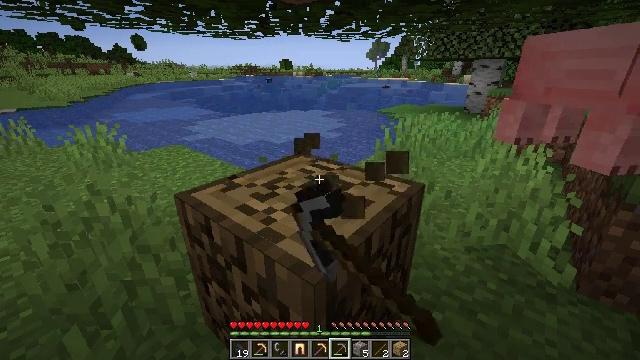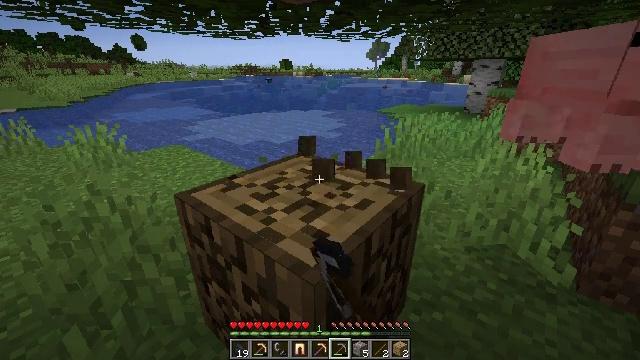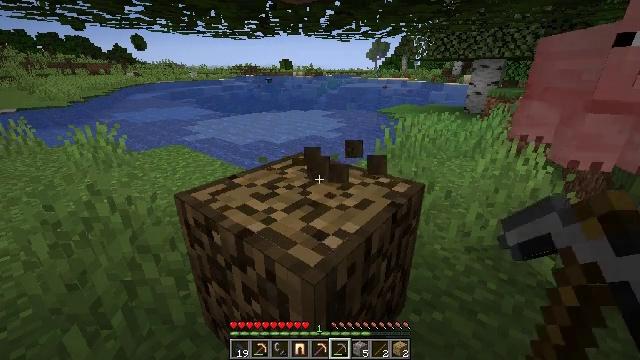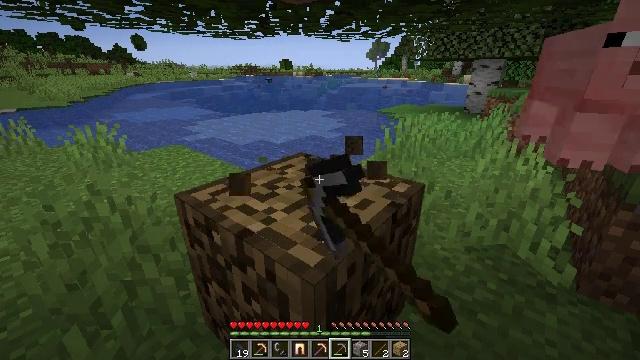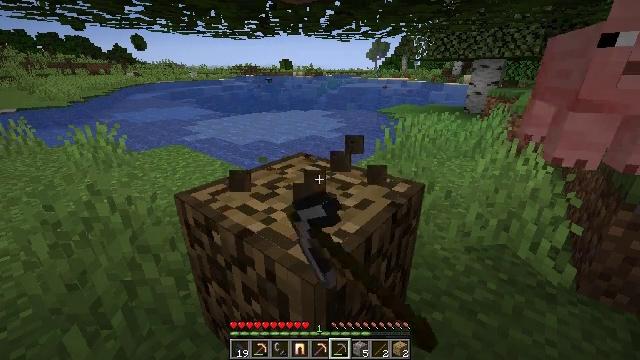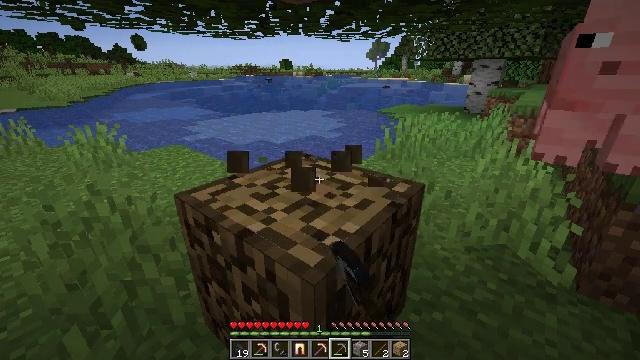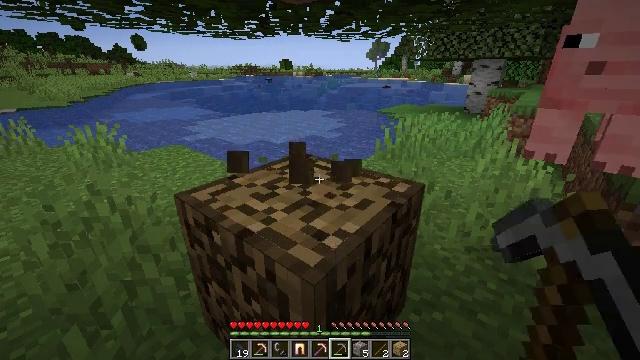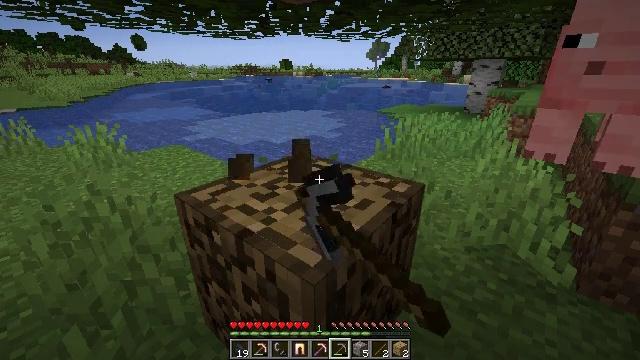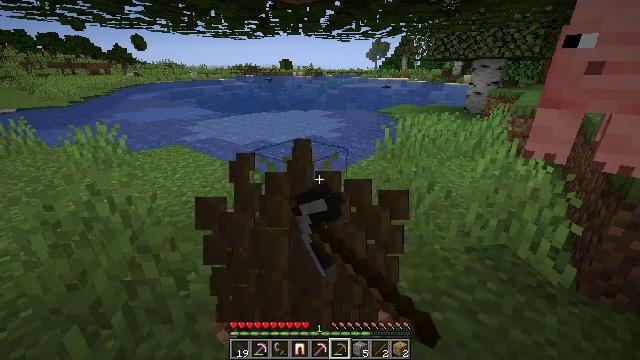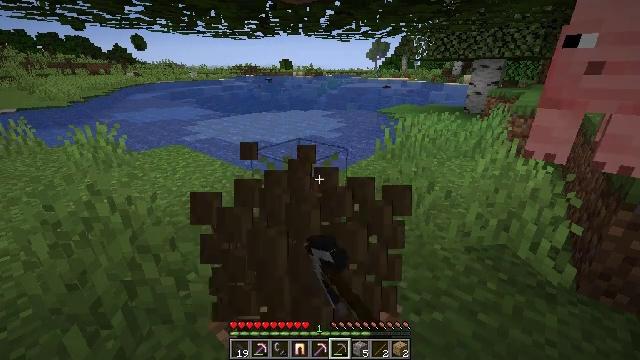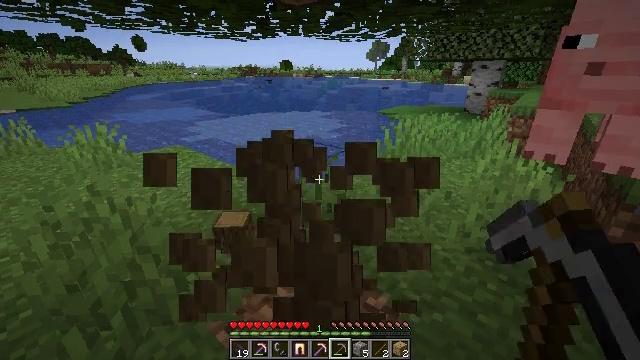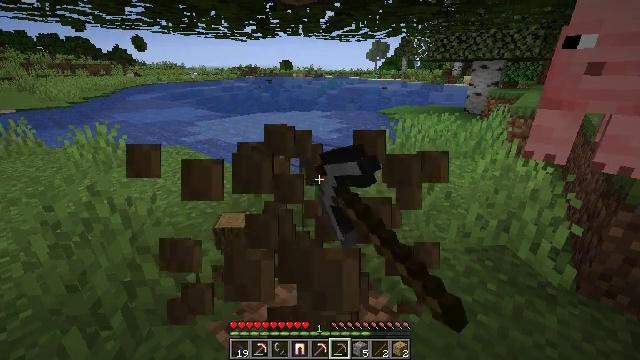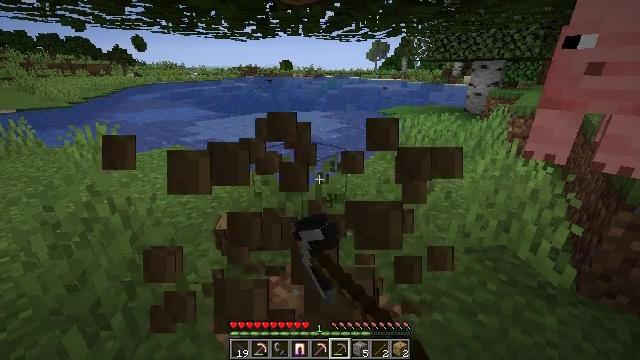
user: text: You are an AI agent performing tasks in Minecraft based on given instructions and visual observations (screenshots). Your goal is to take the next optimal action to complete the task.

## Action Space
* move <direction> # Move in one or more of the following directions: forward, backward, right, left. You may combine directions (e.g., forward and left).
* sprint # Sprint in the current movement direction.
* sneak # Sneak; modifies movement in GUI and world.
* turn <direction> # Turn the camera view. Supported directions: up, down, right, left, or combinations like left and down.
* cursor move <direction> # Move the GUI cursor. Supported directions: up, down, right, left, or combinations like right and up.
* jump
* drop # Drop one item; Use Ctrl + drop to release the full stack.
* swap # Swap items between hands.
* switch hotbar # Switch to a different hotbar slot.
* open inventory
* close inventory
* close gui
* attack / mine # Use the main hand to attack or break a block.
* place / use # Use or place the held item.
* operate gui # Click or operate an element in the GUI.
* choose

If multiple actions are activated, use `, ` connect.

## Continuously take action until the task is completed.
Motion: motion action
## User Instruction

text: Mine the oak log.
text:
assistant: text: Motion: attack / mine
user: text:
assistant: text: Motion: attack / mine
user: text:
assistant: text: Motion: attack / mine
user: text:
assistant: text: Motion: attack / mine
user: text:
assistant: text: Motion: attack / mine
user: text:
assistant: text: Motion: attack / mine
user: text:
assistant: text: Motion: attack / mine
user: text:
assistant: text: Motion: attack / mine
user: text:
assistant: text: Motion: attack / mine
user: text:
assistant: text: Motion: attack / mine
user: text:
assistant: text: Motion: attack / mine
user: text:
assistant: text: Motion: attack / mine
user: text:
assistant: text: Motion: attack / mine